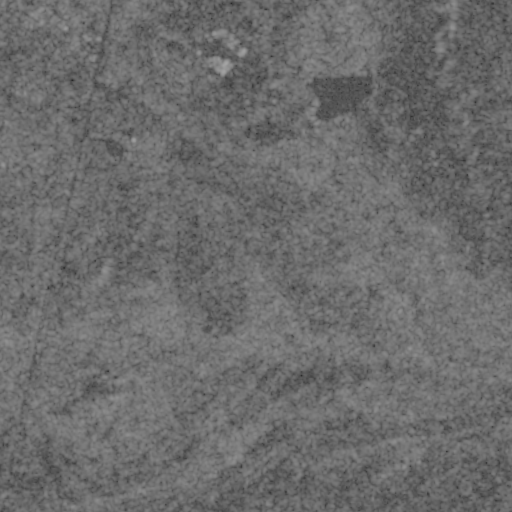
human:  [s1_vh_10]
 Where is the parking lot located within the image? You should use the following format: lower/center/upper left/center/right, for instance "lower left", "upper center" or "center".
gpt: The parking lot is located in the upper center of the image.
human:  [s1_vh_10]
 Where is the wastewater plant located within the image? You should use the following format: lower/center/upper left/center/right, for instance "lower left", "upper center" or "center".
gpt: The wastewater plant is located in the upper left of the image.
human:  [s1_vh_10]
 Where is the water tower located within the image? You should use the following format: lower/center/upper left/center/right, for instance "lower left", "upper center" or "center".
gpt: The water tower is located in the upper center of the image.
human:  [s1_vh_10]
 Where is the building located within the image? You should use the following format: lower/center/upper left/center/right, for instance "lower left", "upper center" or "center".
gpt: The building is located in the upper left of the image.
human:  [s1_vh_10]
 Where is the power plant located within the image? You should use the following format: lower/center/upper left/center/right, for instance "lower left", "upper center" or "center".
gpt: There is no power plant in the image.

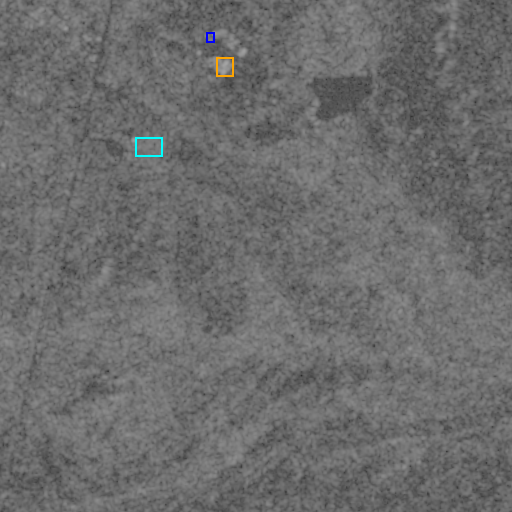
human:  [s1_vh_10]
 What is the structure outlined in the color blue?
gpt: The structure outlined in blue is a parking lot.
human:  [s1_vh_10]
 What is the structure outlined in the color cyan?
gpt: The structure outlined in cyan is a wastewater plant.
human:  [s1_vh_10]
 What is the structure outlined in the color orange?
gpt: The structure outlined in orange is a building.
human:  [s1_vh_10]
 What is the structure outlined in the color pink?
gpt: There is no pink outline.